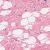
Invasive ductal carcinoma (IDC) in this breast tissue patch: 0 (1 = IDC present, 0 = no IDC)